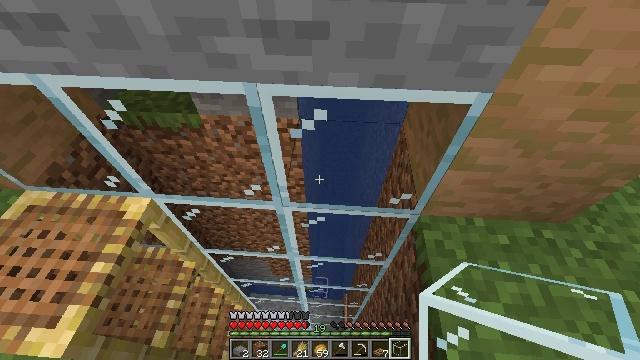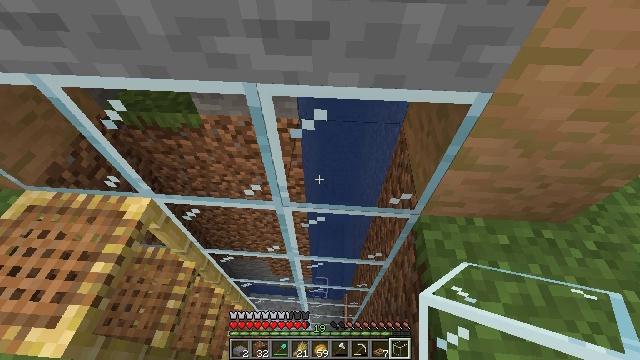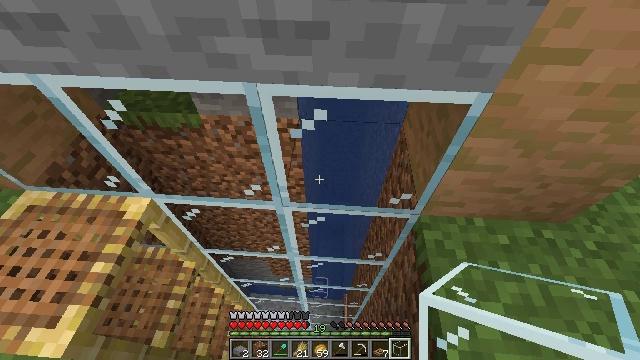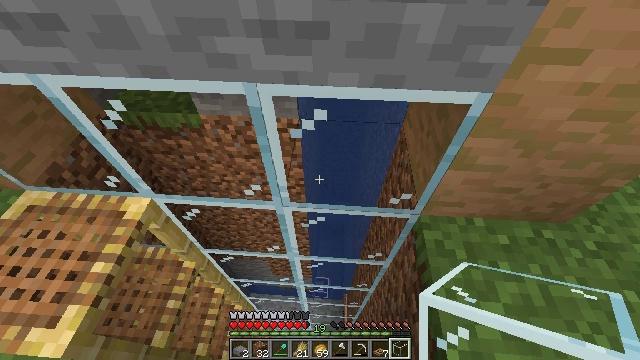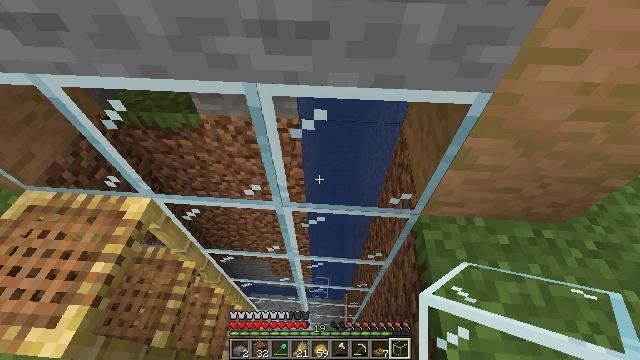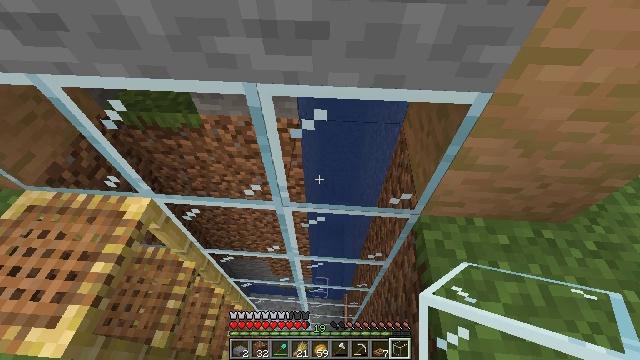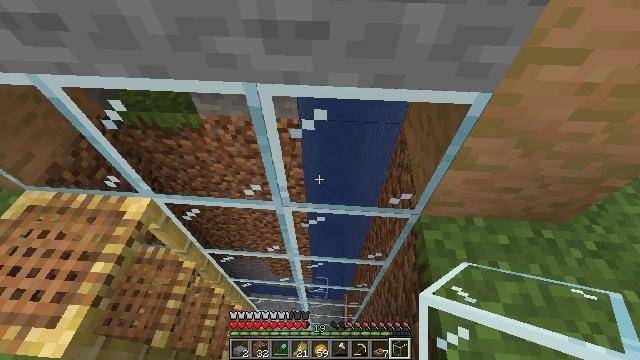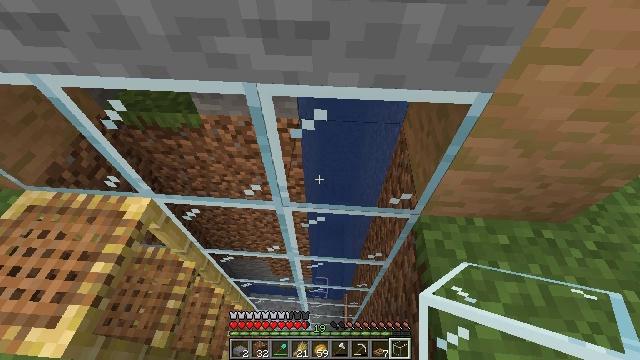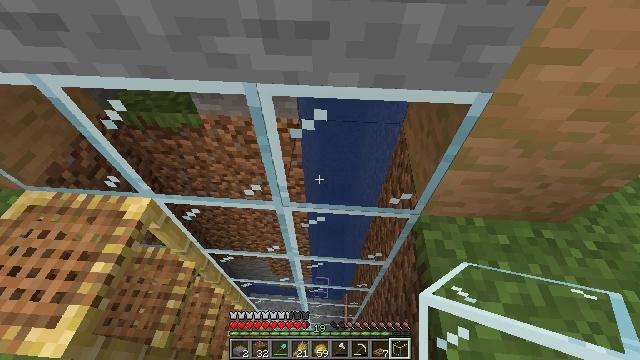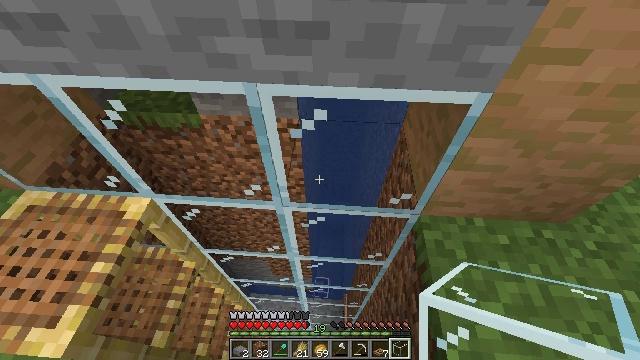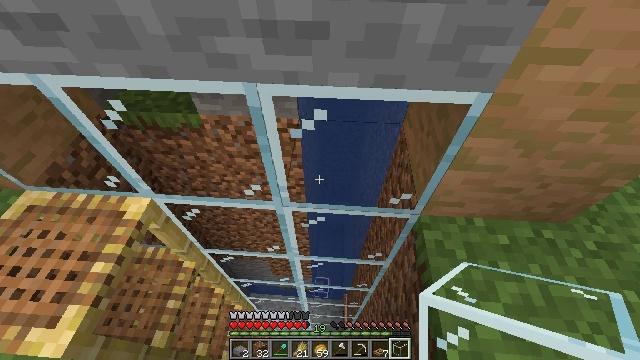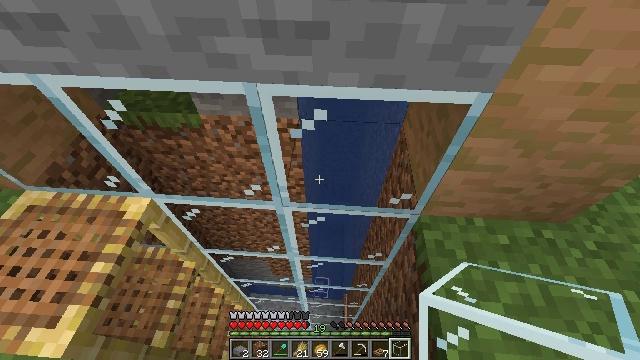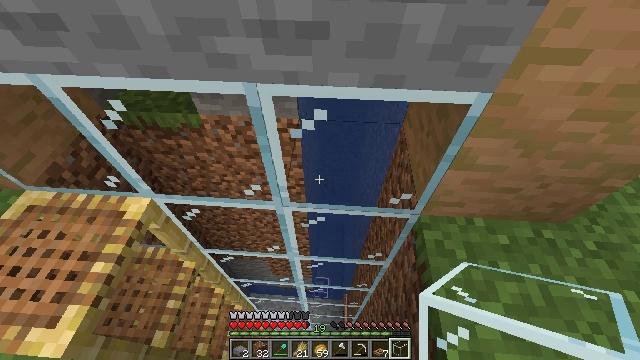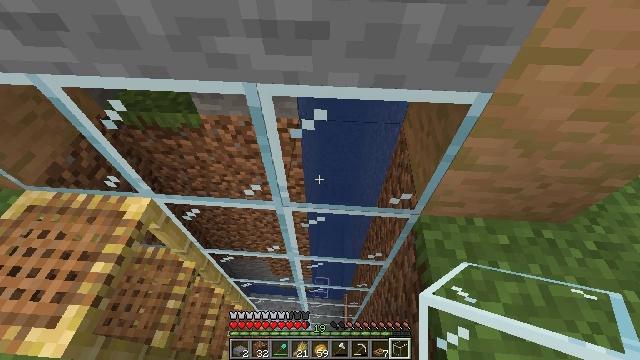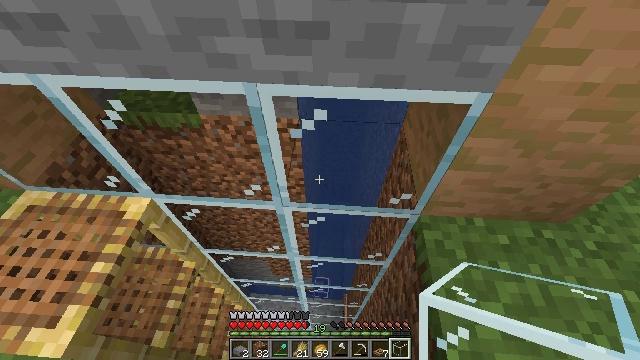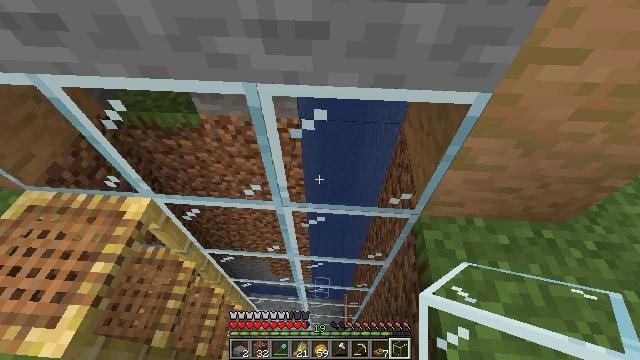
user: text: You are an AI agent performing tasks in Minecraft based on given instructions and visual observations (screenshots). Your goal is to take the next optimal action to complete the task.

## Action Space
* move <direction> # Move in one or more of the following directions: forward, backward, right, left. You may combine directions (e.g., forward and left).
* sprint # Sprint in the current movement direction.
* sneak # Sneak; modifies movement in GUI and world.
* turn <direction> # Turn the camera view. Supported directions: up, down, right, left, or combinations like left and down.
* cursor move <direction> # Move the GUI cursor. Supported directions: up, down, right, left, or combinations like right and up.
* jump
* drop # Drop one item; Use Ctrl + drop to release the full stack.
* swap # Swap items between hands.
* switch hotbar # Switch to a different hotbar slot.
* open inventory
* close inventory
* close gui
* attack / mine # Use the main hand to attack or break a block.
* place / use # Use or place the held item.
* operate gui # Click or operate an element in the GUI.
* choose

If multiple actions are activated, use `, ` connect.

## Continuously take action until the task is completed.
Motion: motion action
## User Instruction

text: Craft a jungle sign using sticks and jungle wood planks.
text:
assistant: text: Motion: no_op
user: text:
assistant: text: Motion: no_op
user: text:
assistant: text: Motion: no_op
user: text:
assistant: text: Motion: no_op
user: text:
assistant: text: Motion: no_op
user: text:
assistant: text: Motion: no_op
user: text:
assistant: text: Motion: no_op
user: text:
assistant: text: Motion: no_op
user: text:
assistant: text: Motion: no_op
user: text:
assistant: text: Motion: no_op
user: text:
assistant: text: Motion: no_op
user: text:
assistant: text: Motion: no_op
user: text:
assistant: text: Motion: no_op
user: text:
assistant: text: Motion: no_op
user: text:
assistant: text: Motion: no_op
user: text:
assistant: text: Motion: no_op
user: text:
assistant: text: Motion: no_op
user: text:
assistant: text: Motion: no_op
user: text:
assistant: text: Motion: no_op
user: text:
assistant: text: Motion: no_op
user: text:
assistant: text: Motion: no_op
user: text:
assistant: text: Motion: no_op
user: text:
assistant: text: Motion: no_op
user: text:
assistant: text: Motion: no_op
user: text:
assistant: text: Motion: no_op
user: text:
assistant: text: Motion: no_op
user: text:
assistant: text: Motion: no_op
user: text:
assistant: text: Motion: no_op
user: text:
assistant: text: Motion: no_op
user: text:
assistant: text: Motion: no_op